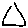
Label: triangle